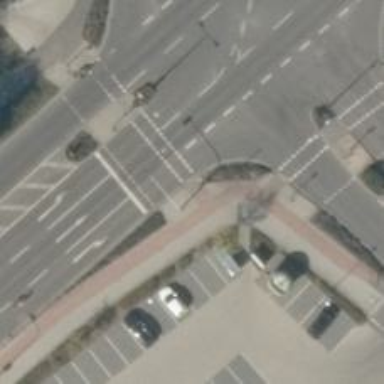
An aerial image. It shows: Secondary road with asphalt surface. There is sidewalk on the left and cycle track on the left side.